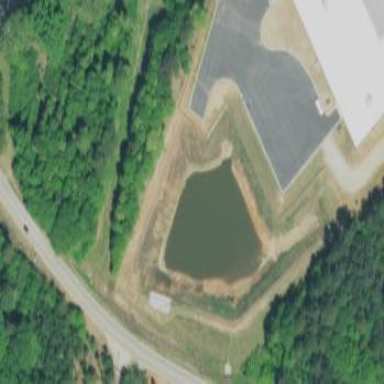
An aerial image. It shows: Detention basin with water.